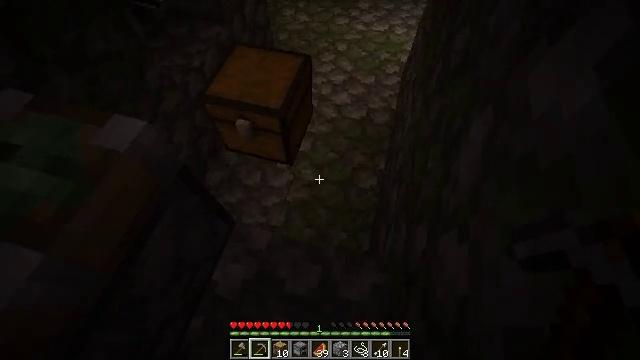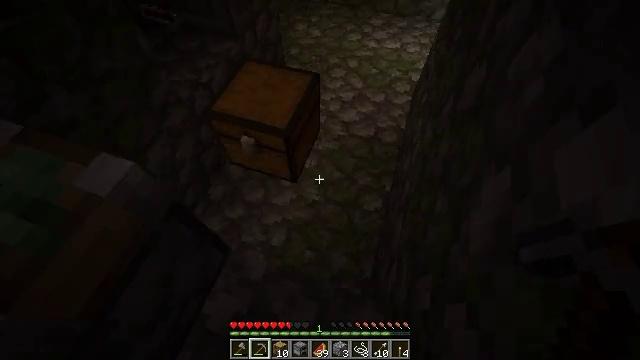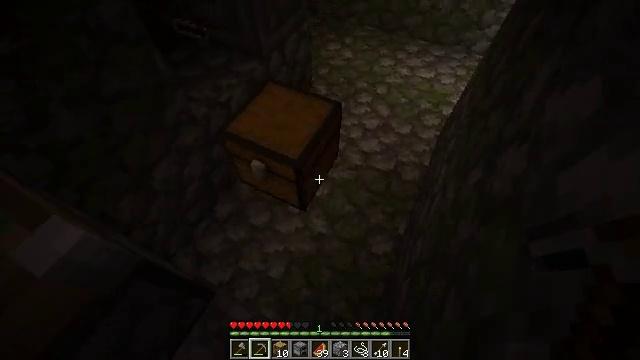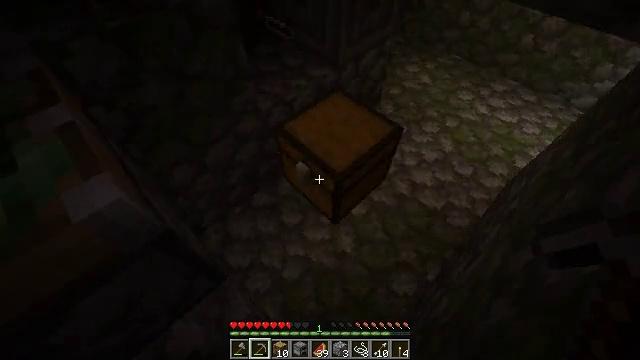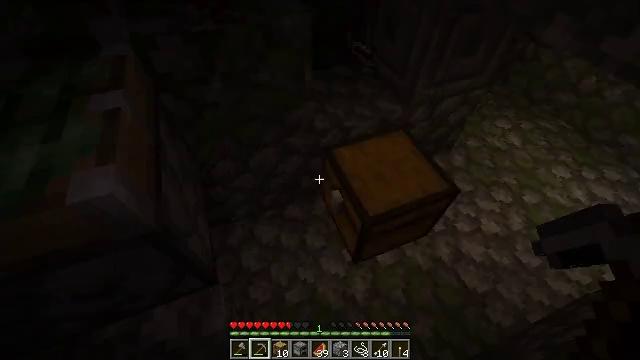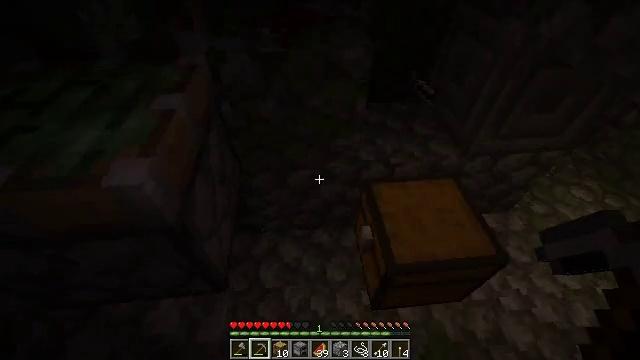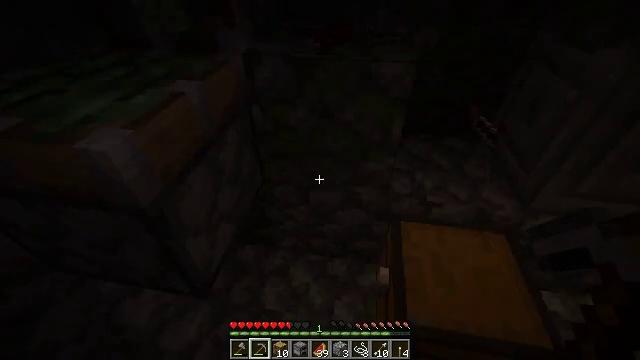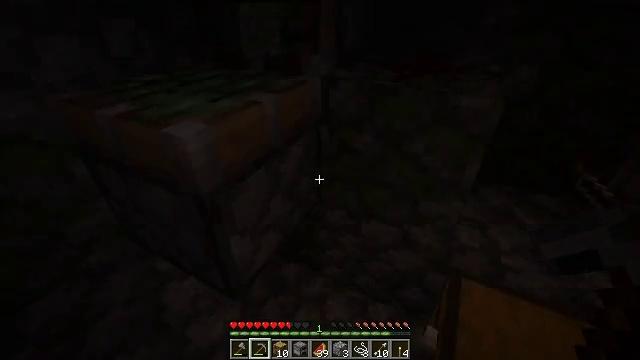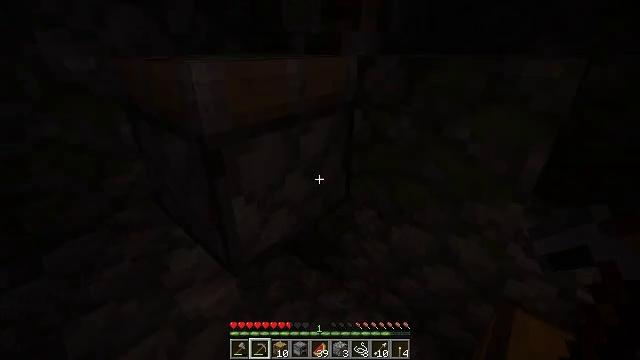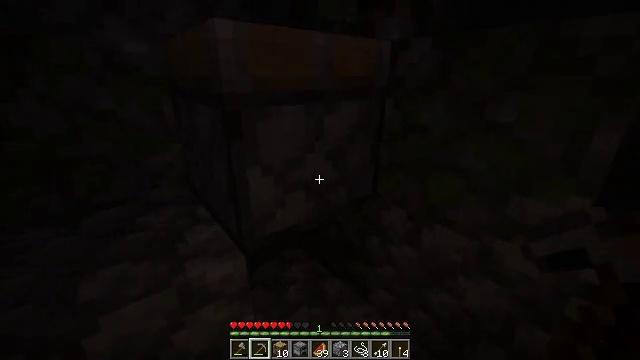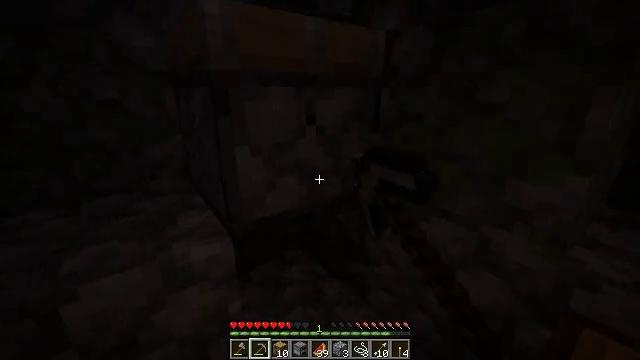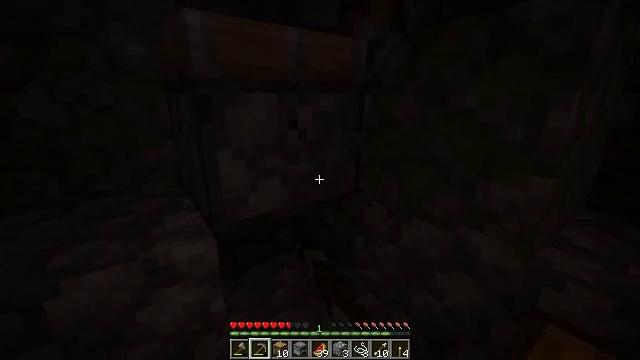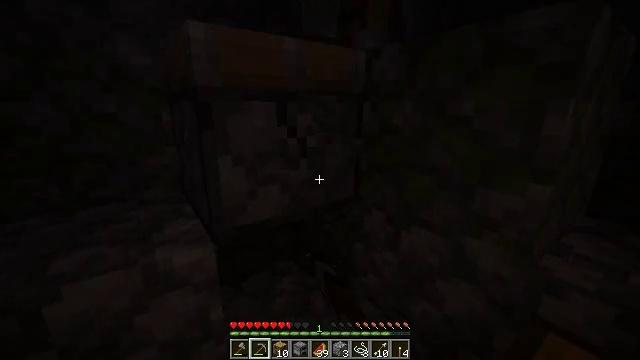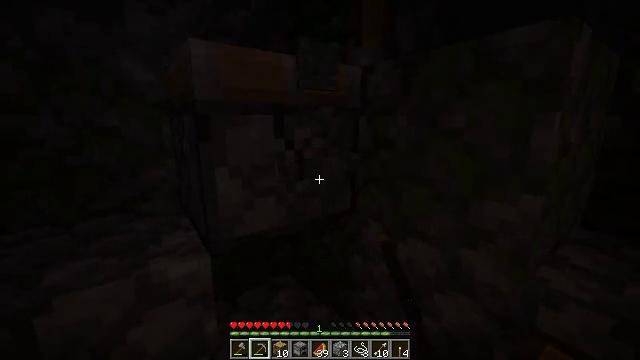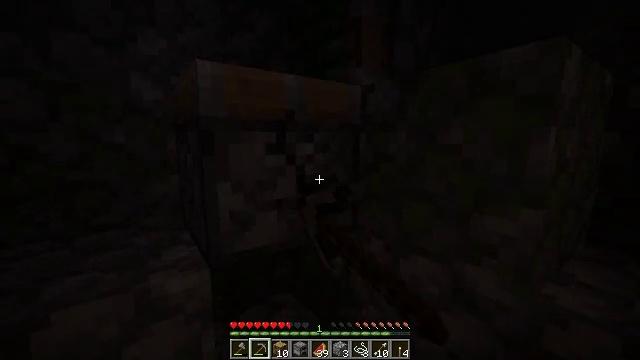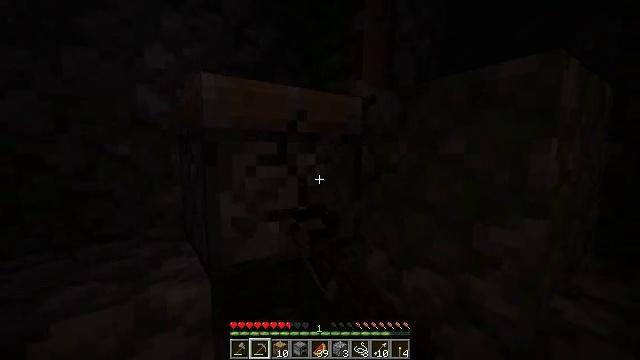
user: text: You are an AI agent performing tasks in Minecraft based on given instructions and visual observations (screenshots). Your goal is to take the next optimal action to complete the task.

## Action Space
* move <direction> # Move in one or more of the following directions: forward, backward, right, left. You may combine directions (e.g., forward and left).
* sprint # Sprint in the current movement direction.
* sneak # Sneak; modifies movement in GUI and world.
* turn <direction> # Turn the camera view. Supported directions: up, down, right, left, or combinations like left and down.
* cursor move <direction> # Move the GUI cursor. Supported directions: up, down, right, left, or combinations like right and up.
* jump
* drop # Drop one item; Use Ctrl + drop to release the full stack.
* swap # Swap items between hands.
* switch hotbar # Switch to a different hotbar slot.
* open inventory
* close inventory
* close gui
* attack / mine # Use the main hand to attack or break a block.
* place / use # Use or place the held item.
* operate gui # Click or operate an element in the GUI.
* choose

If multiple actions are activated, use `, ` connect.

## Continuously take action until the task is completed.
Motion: motion action
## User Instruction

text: Mine the sticky piston.
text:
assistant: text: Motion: move forward and move right, turn left and up
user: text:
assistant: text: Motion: move forward and move right, turn left and up
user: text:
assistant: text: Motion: move forward and move right, turn left and up
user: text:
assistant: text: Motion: move forward and move right, turn left and up
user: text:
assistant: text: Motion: move forward and move right, turn left and up
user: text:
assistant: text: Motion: move forward and move right, turn left and up
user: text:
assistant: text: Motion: move right, turn left and up
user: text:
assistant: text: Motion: turn left and up
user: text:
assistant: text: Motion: turn left and up, attack / mine
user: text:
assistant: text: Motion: turn left and up, attack / mine
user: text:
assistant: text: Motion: turn up, attack / mine
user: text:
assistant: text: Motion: turn up, attack / mine
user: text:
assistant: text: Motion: turn up, attack / mine
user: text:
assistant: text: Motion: turn up, attack / mine
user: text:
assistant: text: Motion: turn up, attack / mine
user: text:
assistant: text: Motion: turn left and up, attack / mine
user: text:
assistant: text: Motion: attack / mine
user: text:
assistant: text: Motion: attack / mine
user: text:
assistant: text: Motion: attack / mine
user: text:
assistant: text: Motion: attack / mine
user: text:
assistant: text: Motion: attack / mine
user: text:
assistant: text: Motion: attack / mine
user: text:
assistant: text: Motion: attack / mine
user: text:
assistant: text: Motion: attack / mine
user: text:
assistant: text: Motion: attack / mine
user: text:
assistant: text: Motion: move forward, attack / mine
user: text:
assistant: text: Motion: move forward, turn up, attack / mine
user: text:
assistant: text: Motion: move forward, turn right and up, attack / mine
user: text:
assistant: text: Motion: move forward, turn right and up, attack / mine
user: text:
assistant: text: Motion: turn up, attack / mine